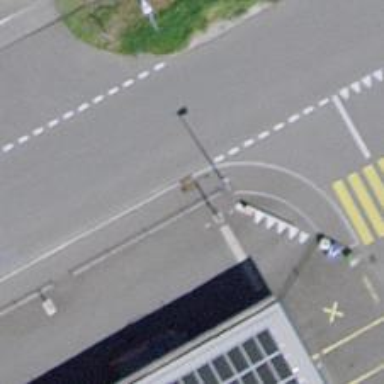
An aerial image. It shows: Sidewalk along the footway.